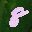
Label: 8